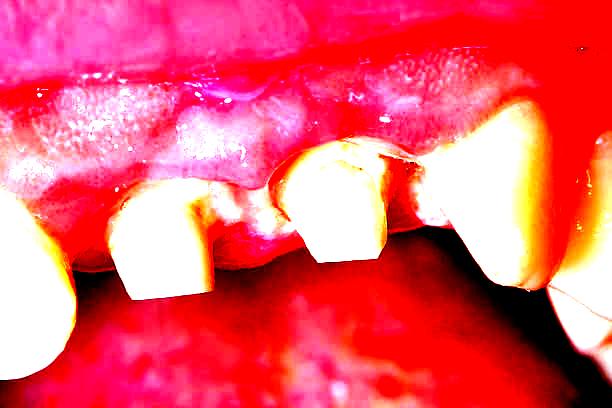
Condition: Gingivitis